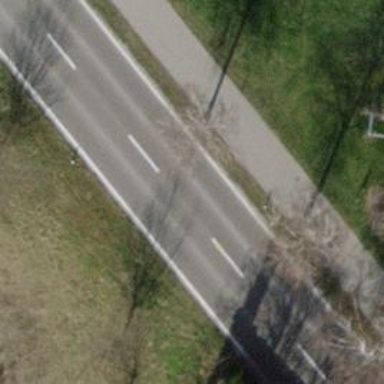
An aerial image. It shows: Asphalt road classified as primary highway.